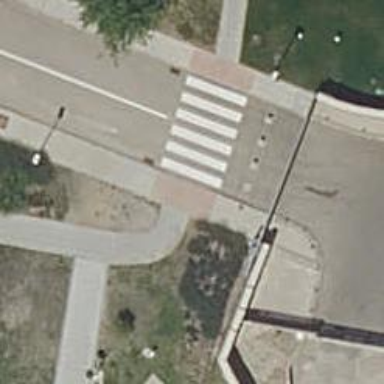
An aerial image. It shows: Zebra crossing on the road.